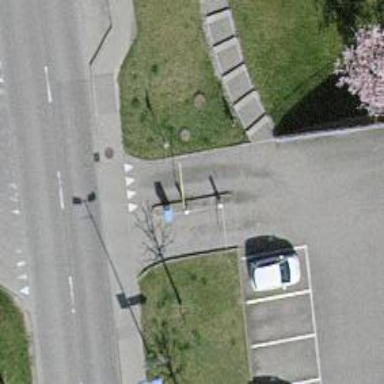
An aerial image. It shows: Lift gate barrier.